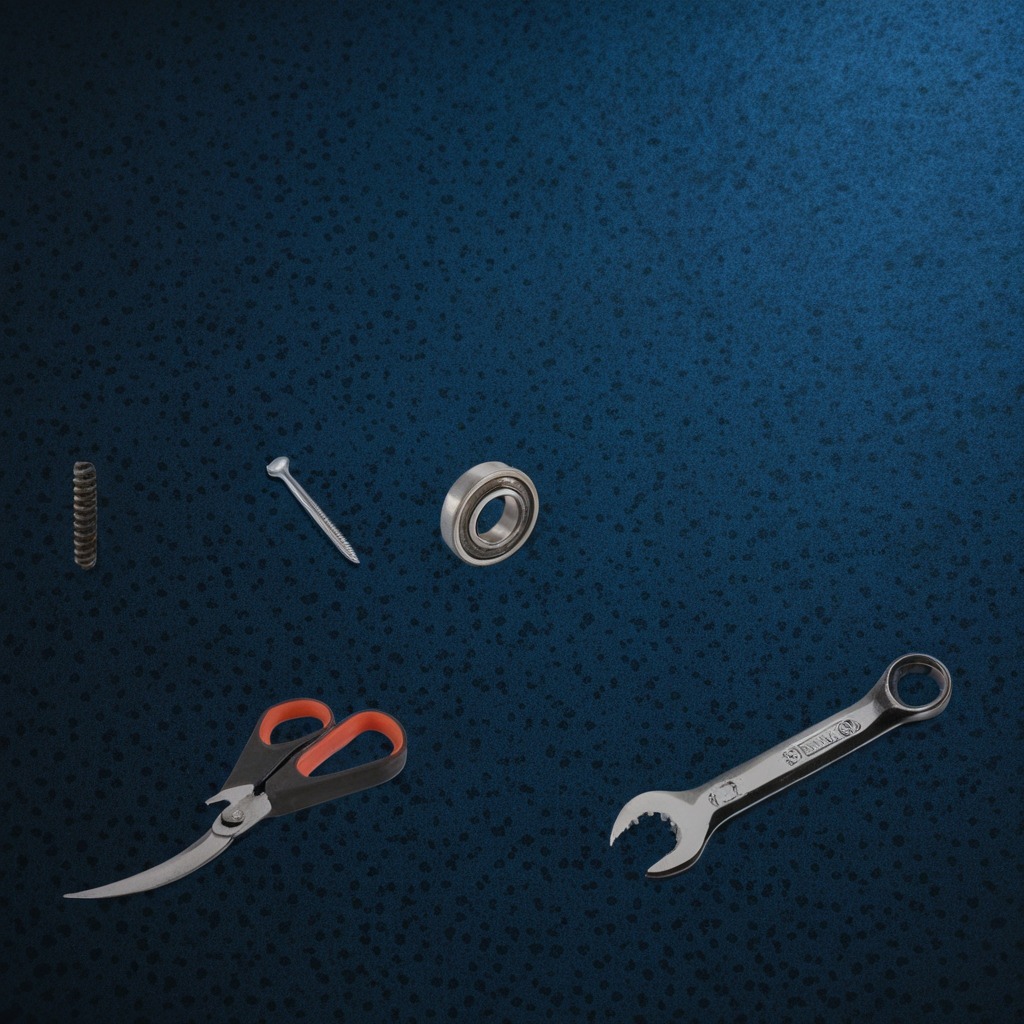
A ball bearing, an iron nail, a coiled metal spring, a pair of scissors, and a wrench are lying on the granite tabletop.